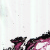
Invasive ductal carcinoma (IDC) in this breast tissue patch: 0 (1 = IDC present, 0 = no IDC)